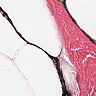
Metastatic tissue present: no